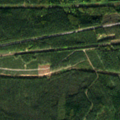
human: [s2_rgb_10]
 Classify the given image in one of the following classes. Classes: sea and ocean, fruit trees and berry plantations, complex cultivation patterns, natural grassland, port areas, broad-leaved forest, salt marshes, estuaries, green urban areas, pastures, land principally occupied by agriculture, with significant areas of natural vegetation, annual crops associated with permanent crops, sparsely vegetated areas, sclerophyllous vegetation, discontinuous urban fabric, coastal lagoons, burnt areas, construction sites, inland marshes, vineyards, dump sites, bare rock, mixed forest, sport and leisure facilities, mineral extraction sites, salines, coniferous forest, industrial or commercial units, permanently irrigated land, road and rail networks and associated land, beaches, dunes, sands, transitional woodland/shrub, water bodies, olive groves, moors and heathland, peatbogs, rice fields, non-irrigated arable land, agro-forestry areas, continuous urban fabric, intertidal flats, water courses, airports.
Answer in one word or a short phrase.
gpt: coniferous forest, mixed forest